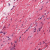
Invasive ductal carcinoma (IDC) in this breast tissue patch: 0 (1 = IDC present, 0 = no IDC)